Question: I'm having a bit of a rough time trying to figure out why my content at minimum page width is generating a scroll bar with Bootstrap 3. I've narrowed down the code to the following, but I'm not quite sure what is causing it. I've done a tonne of stuff to try and fix it but can't point my finger on it.
'''
<div ng-view="">
<div class="section-a">
<div class="container-fluid">
<div class="row">
<div class="col-lg-10 col-lg-push-1 col-xs-12 text-right">
<button type="button" class="btn btn-default feedback-top">Feedback</button>
</div>
</div>
<div class="row">
<div class="col-lg-10 col-lg-offset-1">
<div class="forward">
<h1>Header</h1>
<h2>Header2</h2>
</div>
</div>
</div>
</div>
</div>
<div class="section-d">
<div class="container-fluid">
<div class="row vertical-align">
<div class="col-lg-6 col-lg-offset-1 col-xs-12 text-center">Here is some text</p>
<p class="lead">Here is some more text</p>
</div>
<div class="col-lg-4 col-sm-12 col-xs-12 text-center">
<button type="button" class="btn "btn-default">Feedback</button>
</div>
</div>
</div>
</div>
</div>
'''
Here is a screenshot of the problem and a jsfiddle, any help would be greatly appreciated: <URL>

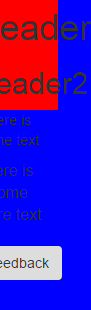
Answer: Your text is wider than it's parent (this is called overflow). By default, overflow is visible, which causes the scrollbar to appear.
From the <URL>:
> The overflow property specifies whether to clip content, render
scrollbars or just display content when it overflows its block level
container.
If you don't want your content to overflow, use 'overflow: hidden'.
For example:
'''
.section-a {
background-color: red;
overflow: hidden;
}
.section-b {
background-color: blue;
overflow: hidden;
}
'''
jsFiddle: <URL>